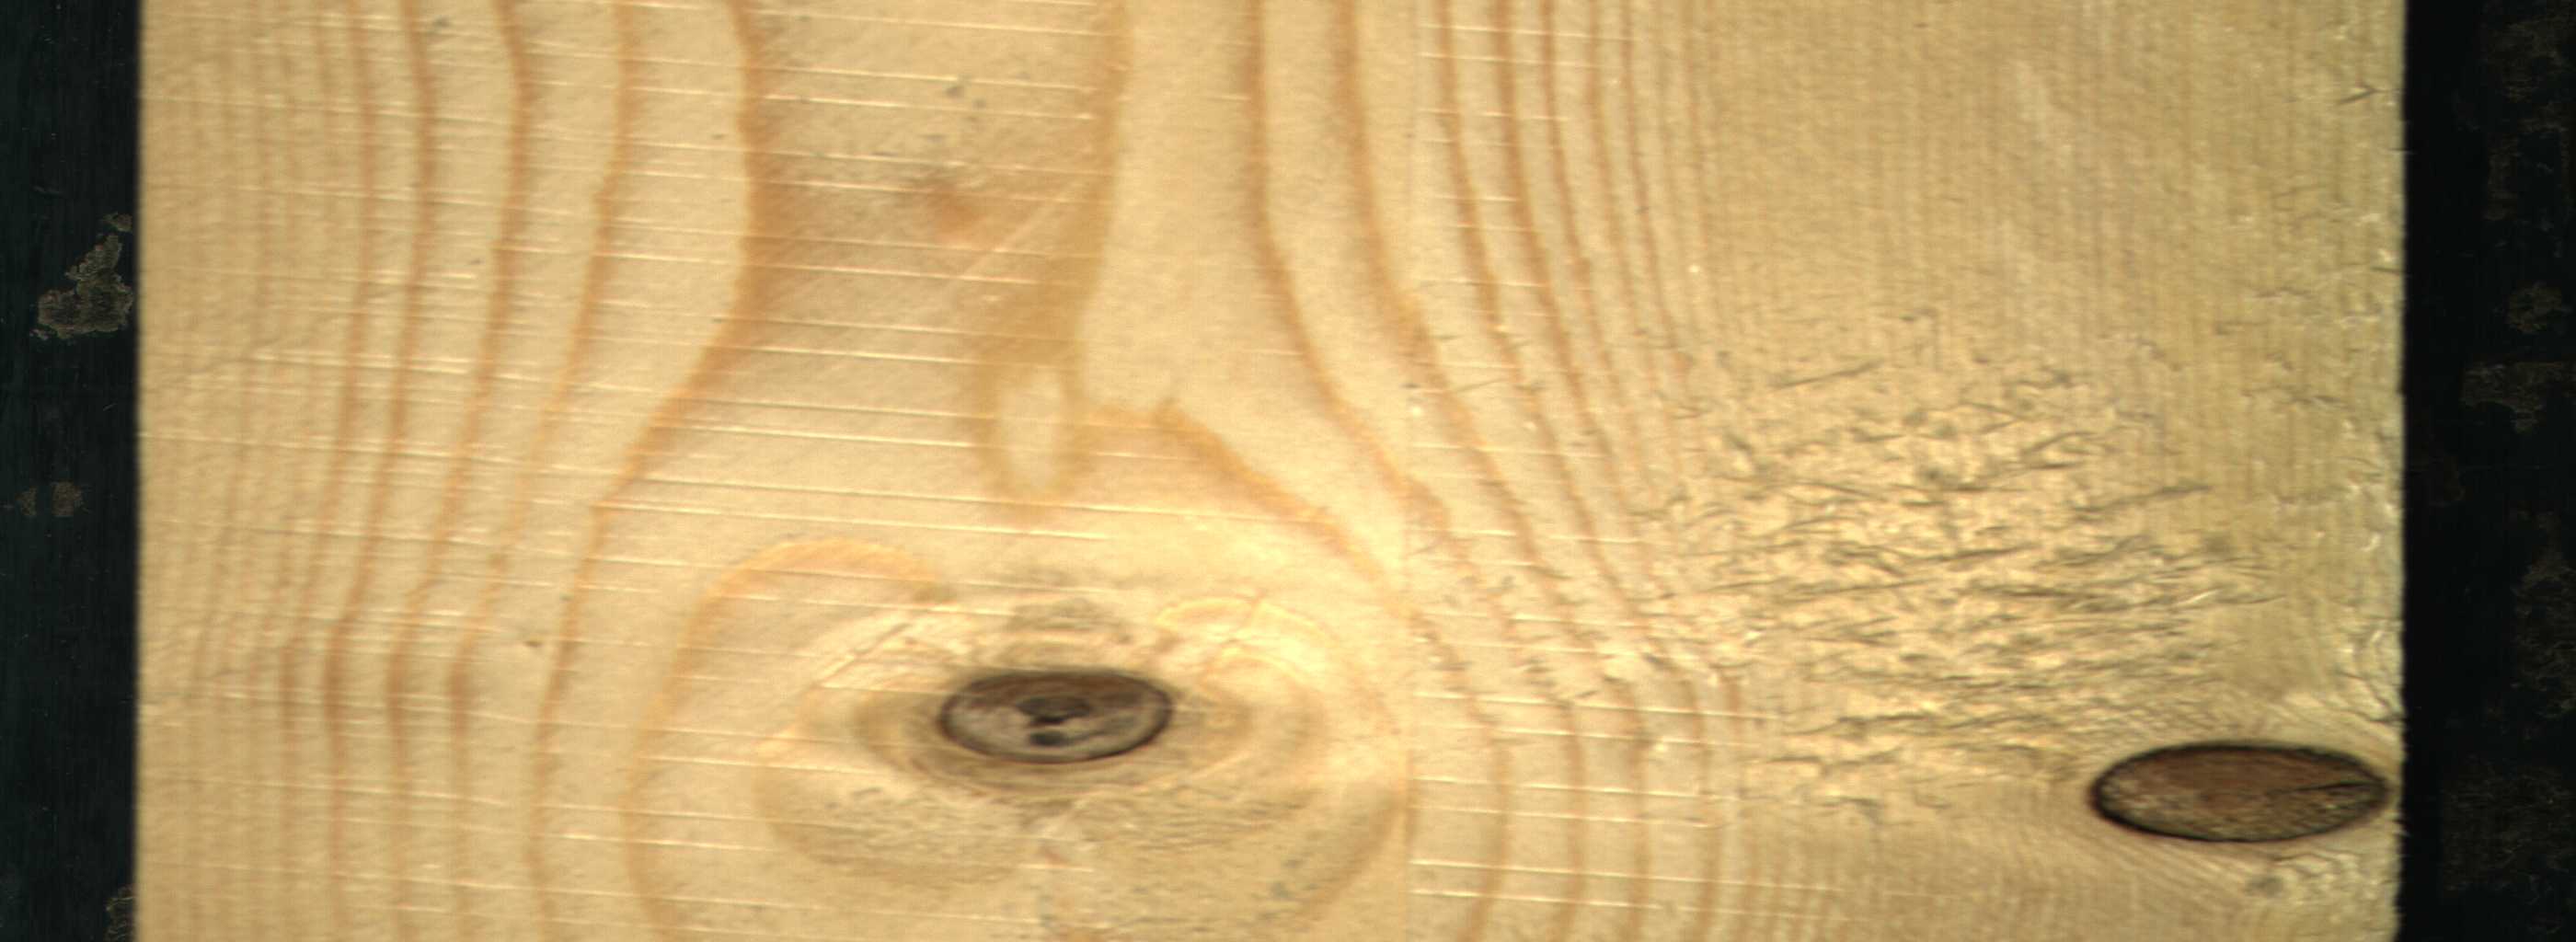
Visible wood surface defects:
Dead_Knot
Dead_Knot